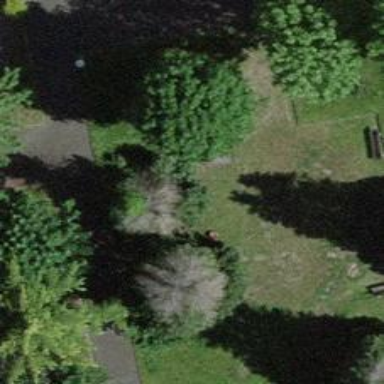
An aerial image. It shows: Park.